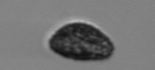
Label: Pseudochattonella_farcimen